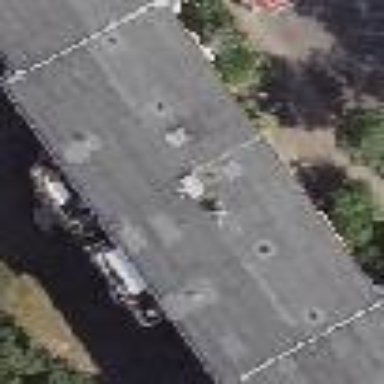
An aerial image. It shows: Apartment building with flat roof.